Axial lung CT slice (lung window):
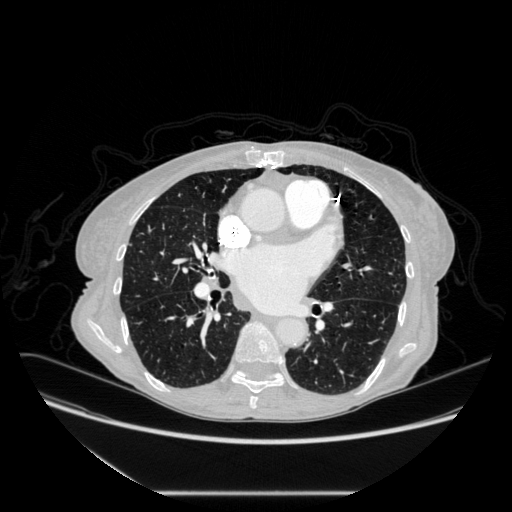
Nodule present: no